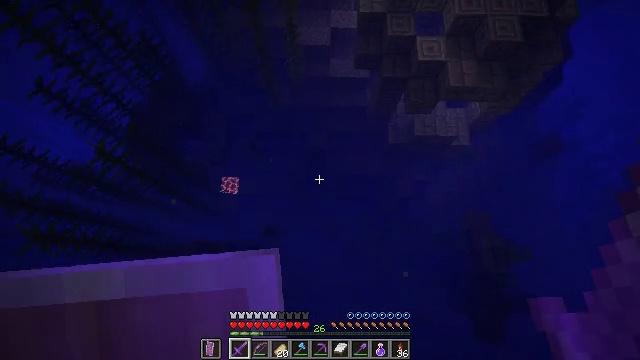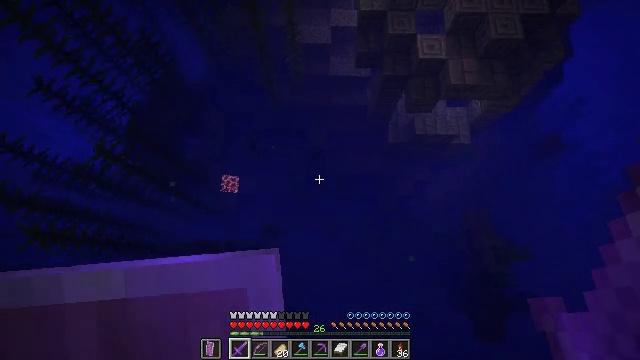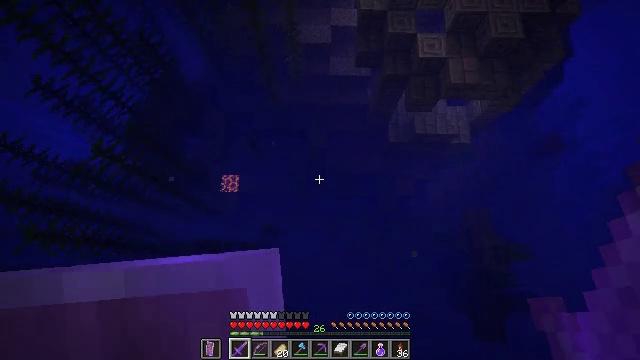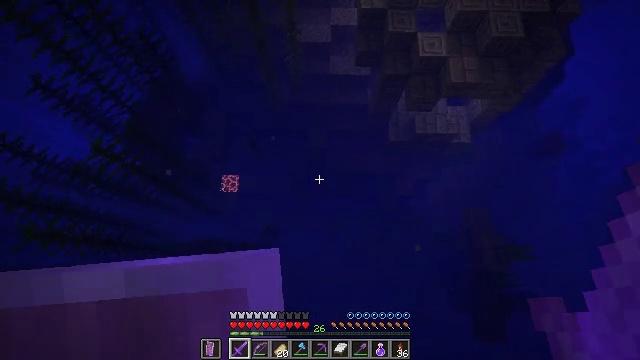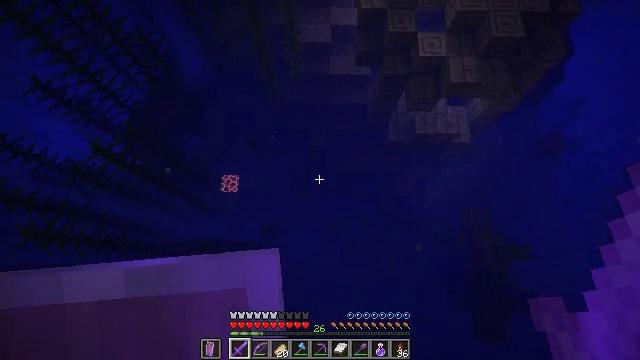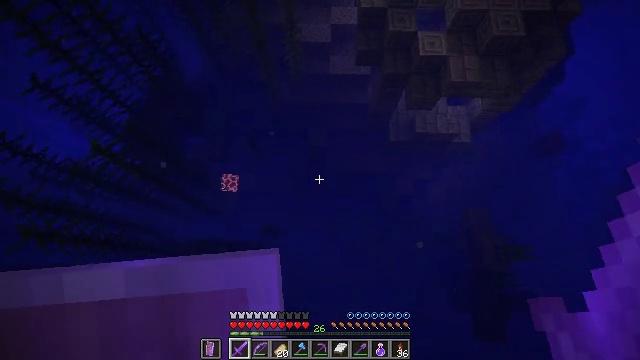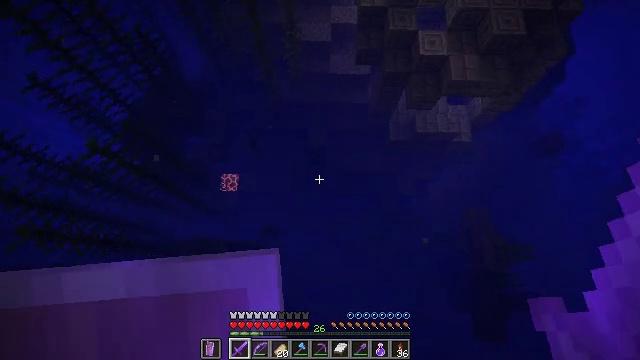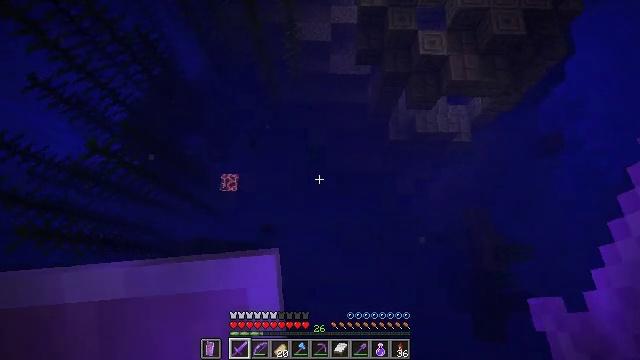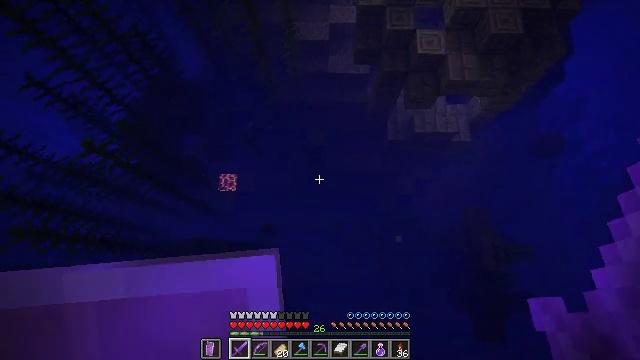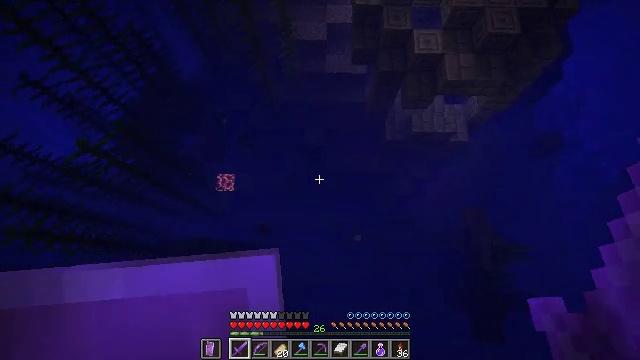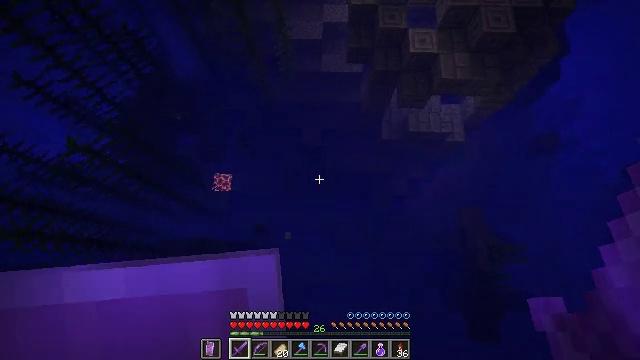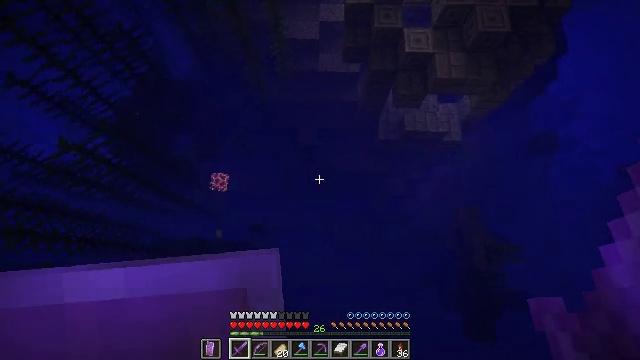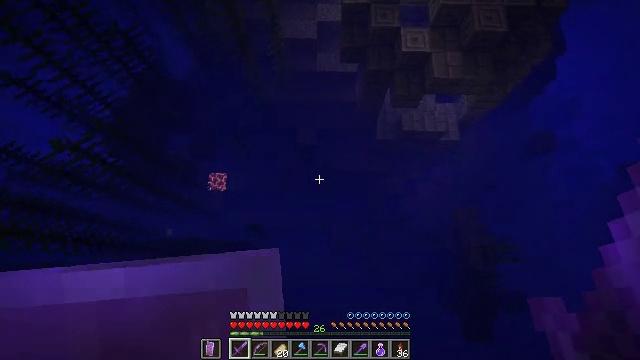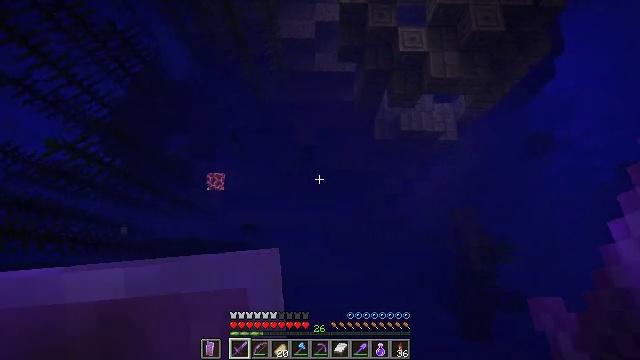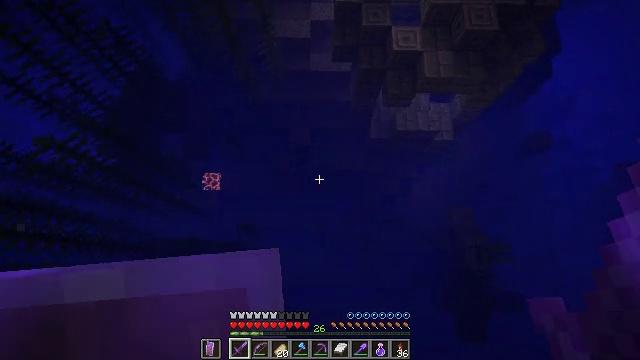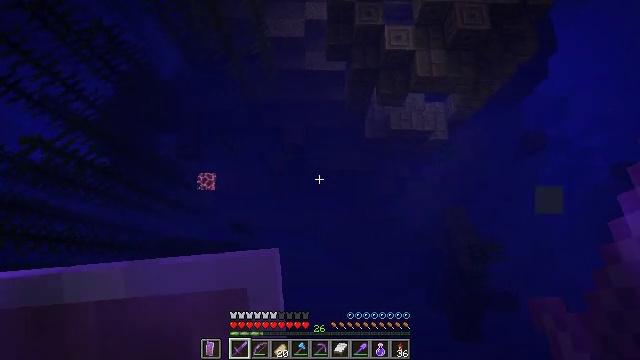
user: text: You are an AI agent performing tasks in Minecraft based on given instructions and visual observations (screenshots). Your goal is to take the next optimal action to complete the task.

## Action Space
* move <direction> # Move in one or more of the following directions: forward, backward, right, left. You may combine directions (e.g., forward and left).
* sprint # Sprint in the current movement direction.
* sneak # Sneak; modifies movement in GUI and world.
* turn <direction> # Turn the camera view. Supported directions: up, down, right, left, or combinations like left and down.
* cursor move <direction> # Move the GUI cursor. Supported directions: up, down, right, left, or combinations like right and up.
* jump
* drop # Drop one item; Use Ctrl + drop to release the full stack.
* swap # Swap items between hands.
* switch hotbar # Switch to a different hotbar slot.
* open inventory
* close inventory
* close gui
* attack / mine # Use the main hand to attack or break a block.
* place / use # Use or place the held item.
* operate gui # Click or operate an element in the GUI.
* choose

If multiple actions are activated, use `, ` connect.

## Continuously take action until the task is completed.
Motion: motion action
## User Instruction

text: Gather materials by mining mossy stone bricks.
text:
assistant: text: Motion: move left
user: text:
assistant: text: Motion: move left
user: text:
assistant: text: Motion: move left
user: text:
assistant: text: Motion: move left
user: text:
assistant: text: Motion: move left
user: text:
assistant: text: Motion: move left
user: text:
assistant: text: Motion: move right
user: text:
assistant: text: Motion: move right
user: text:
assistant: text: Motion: move right
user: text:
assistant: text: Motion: move right
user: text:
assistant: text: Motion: move right
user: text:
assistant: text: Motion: move right
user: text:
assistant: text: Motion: move right
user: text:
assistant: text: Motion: move right
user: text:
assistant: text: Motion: move right
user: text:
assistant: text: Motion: move right
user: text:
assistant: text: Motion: move right
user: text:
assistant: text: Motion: move right
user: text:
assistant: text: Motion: move forward and move right
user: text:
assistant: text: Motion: move forward and move right
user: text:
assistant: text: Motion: move forward and move right
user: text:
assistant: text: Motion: move forward and move right
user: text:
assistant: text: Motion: move forward and move right
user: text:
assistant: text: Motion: move forward, sprint
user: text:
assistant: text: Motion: move forward, sprint
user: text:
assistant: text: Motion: move forward, sprint
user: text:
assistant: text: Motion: move forward, sprint, turn right and up
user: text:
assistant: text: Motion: move forward, sprint, turn right and up
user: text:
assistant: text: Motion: move forward, sprint, turn right and up
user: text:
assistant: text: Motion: move forward, sprint